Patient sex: F
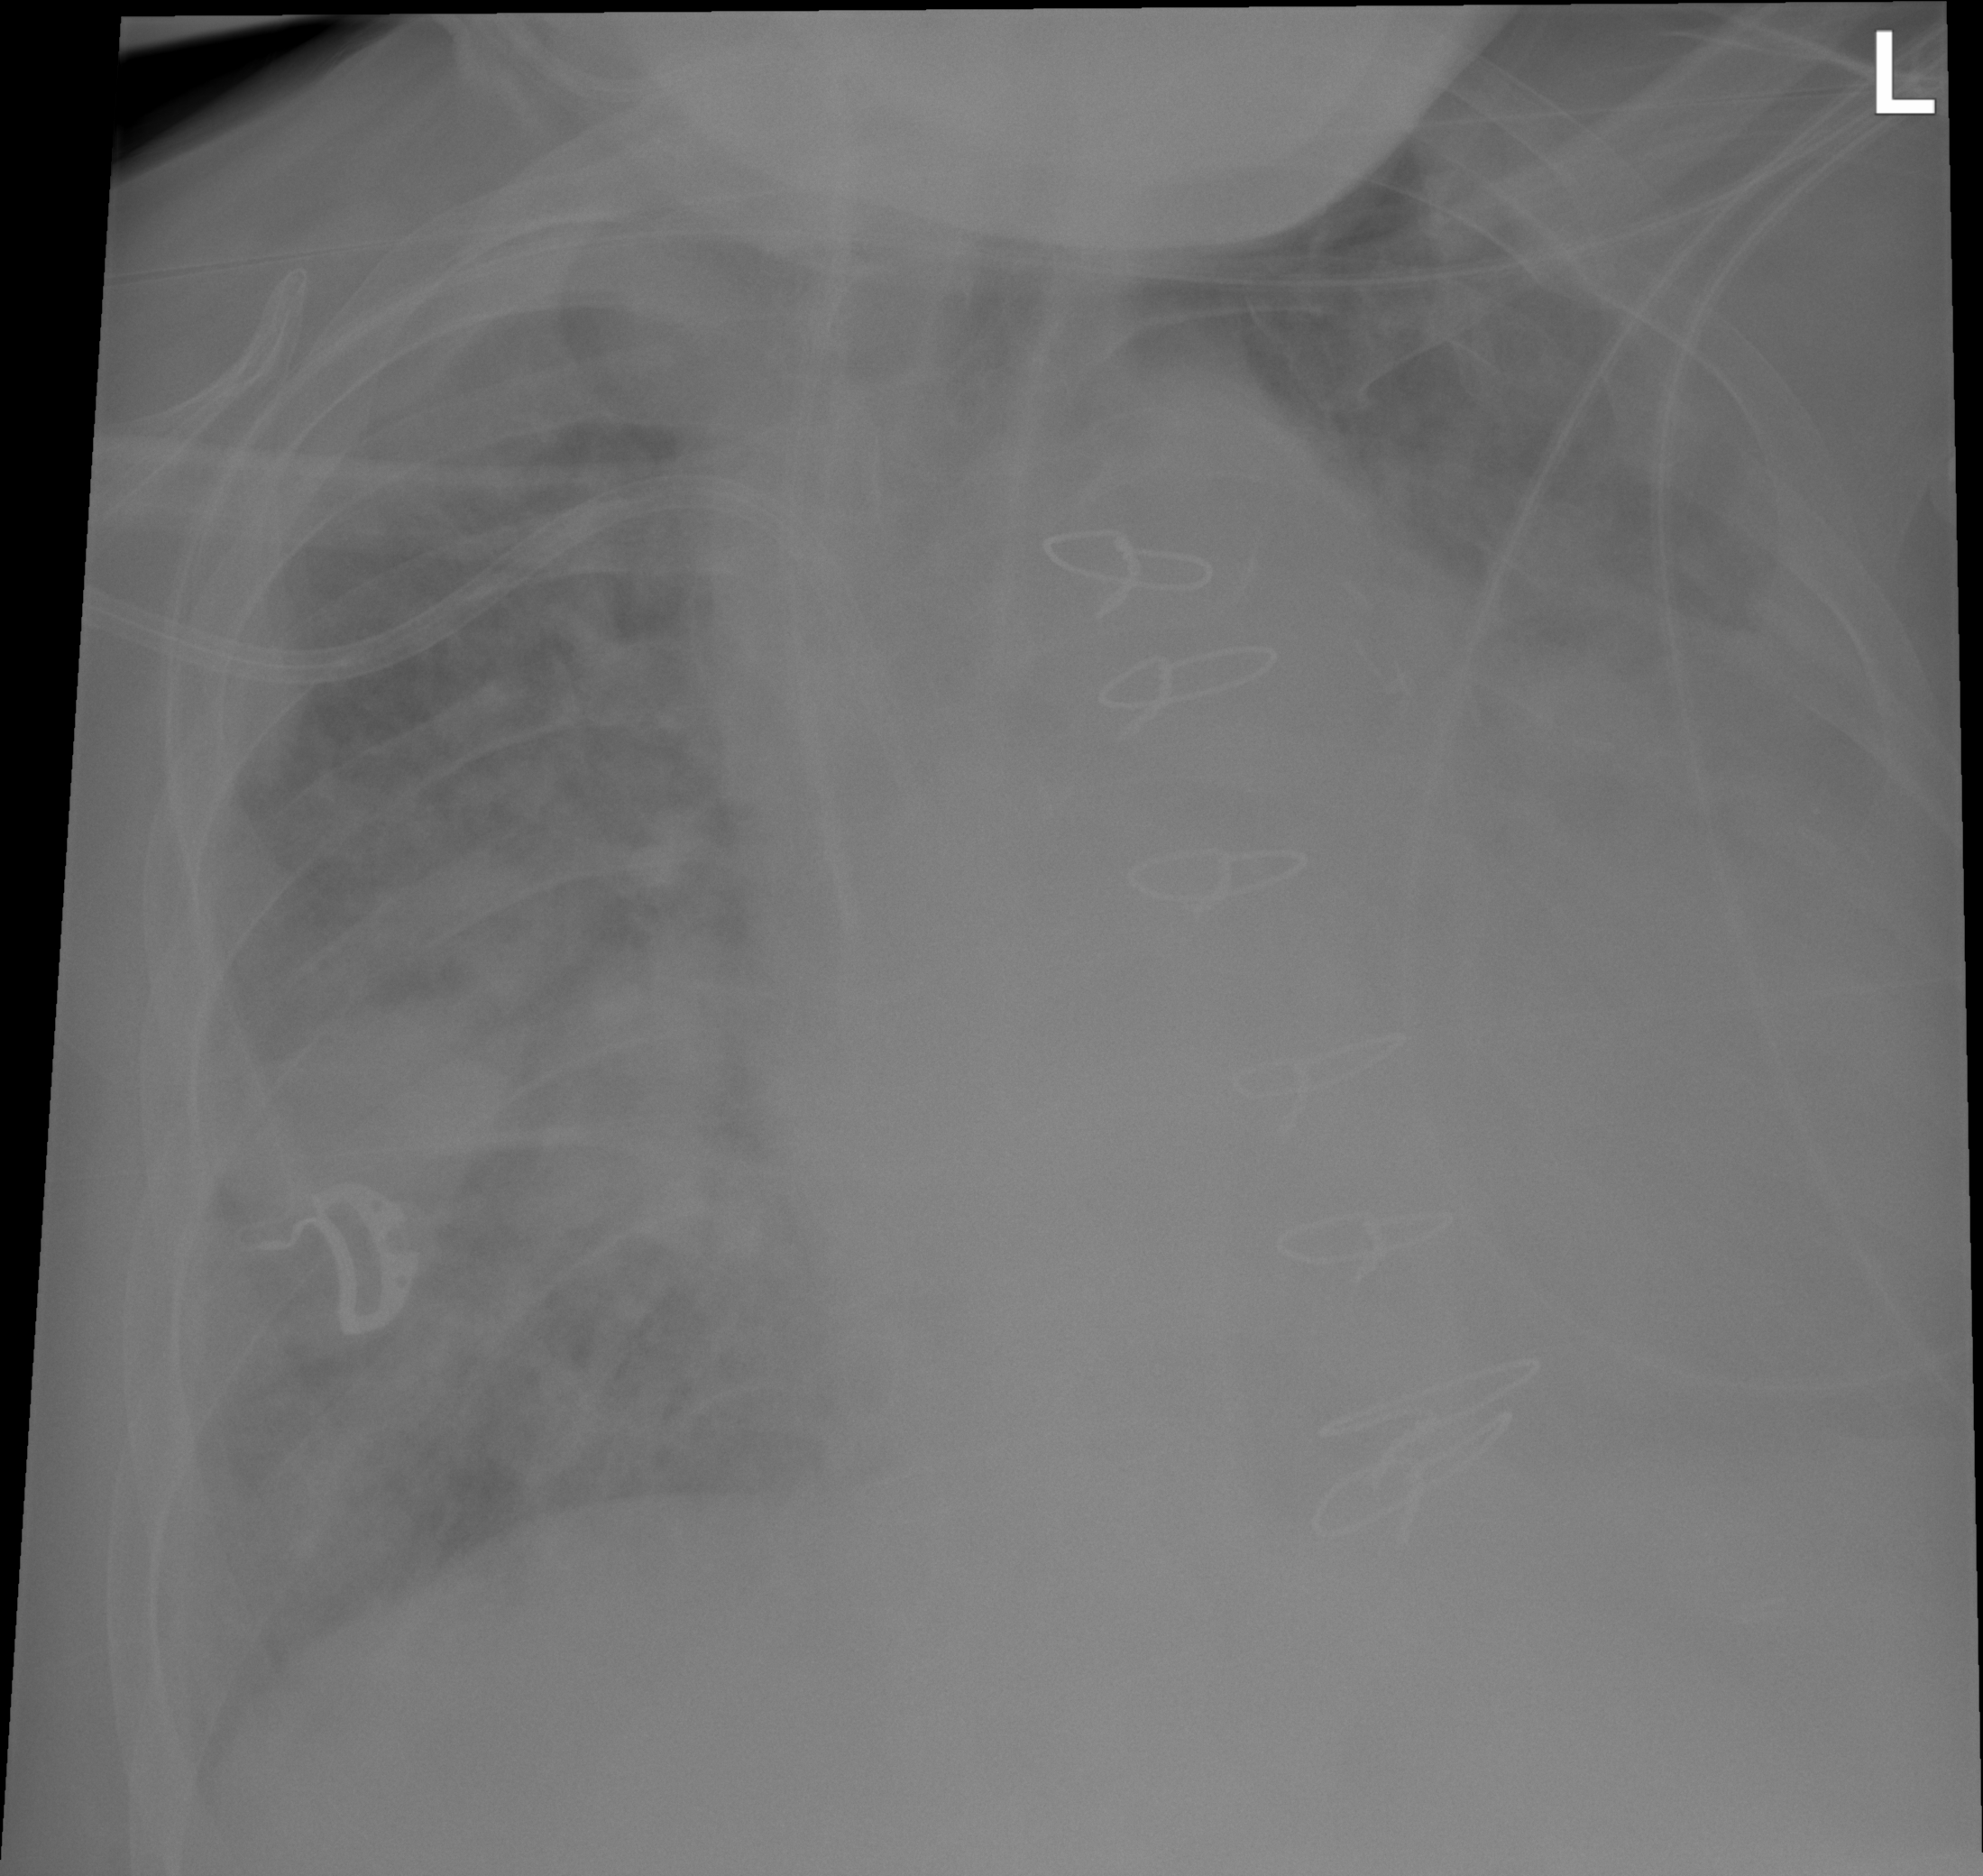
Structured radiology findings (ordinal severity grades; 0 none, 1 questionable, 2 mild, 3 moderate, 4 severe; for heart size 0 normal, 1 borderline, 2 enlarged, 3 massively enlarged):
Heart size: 2
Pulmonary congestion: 2
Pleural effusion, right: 2
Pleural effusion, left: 3
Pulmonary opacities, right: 3
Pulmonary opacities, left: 3
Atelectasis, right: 3
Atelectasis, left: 3